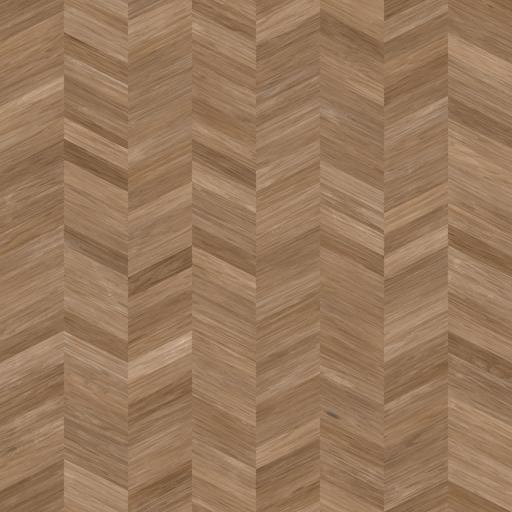
Tags: chevron floor flooring parquet wood